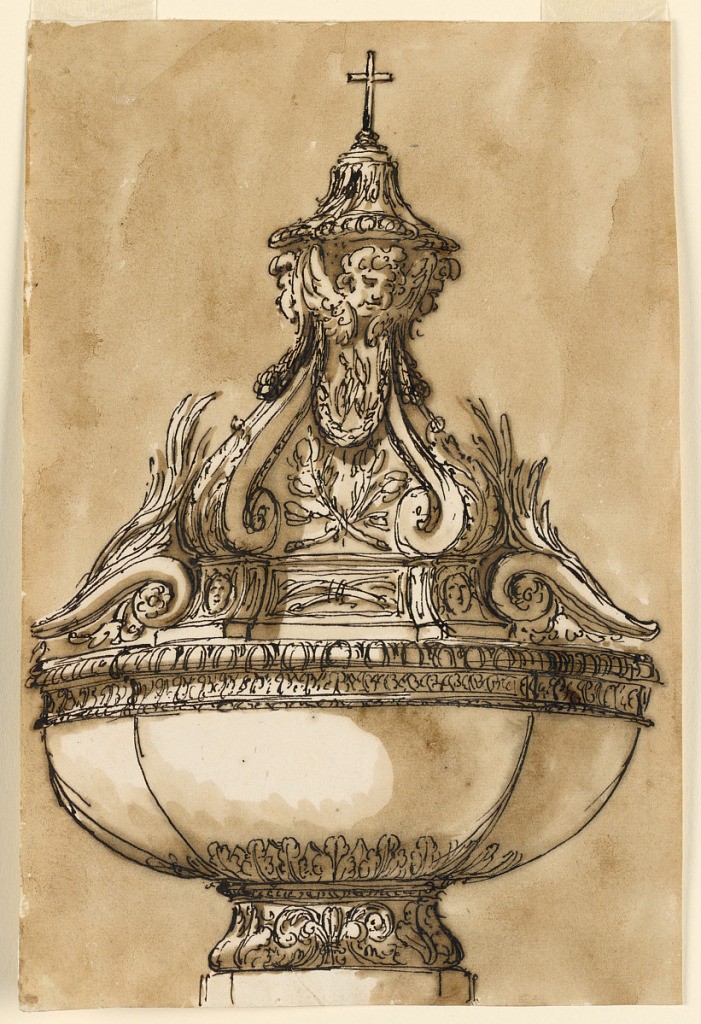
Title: Design for Baptismal Font
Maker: Giuseppe Barberi, Italian, 1746–1809
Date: ca. 1775
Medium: Pen and brown ink, brush and brown wash on lined off-white laid paper
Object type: Drawing
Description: The bowl is a variation of that in -1405. The lid has the shape of a support, with a wider diameter below than above, where a row of four (three are visible) cherubim supports a kind of base with a cross on top. Beside the pedestal are cornices with inwards turned spirals and with palm branches laid upon them. Usual background.